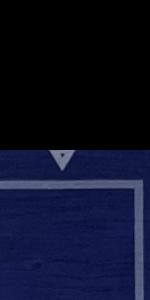
Label: Empty